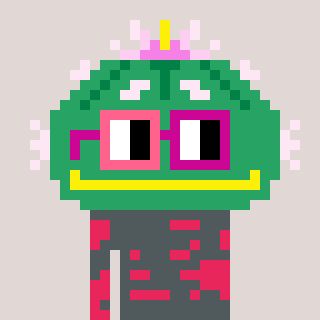
a pixel art character with square pink and red glasses, a peyote-shaped head and a redpinkish-colored body on a warm background